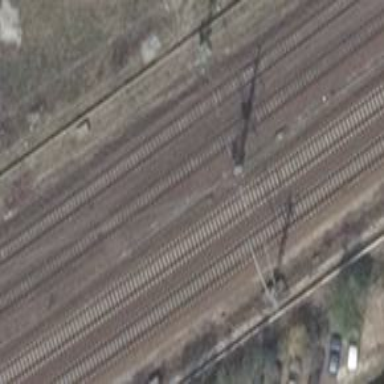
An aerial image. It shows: Railway with electrified contact lines.